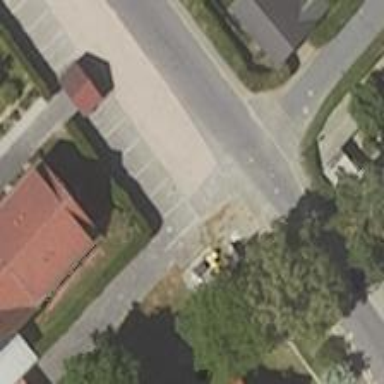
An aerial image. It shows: Paved residential road.